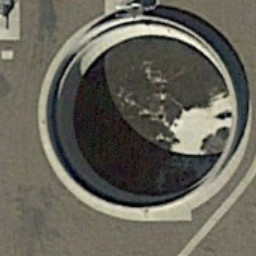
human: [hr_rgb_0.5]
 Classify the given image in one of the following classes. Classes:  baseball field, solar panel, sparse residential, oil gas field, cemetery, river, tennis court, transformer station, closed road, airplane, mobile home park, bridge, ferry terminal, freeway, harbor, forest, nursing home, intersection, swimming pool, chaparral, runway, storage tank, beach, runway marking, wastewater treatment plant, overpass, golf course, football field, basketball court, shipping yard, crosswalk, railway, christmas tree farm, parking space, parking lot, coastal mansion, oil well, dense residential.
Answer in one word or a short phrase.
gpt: wastewater treatment plant